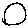
Label: circle